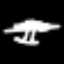
Label: palm tree